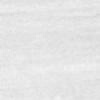
Label: no_change